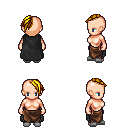
a pixel art fantasy rpg character, female body template, human, light skin, black cape, robe skirt, blonde long mohawk hairstyle, white slippers, four views (front, back, left, right), 2x2 character sprite sheet, small pixel art, hard edges, no anti-aliasing